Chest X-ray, PA view. Patient: 29 years old, sex M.
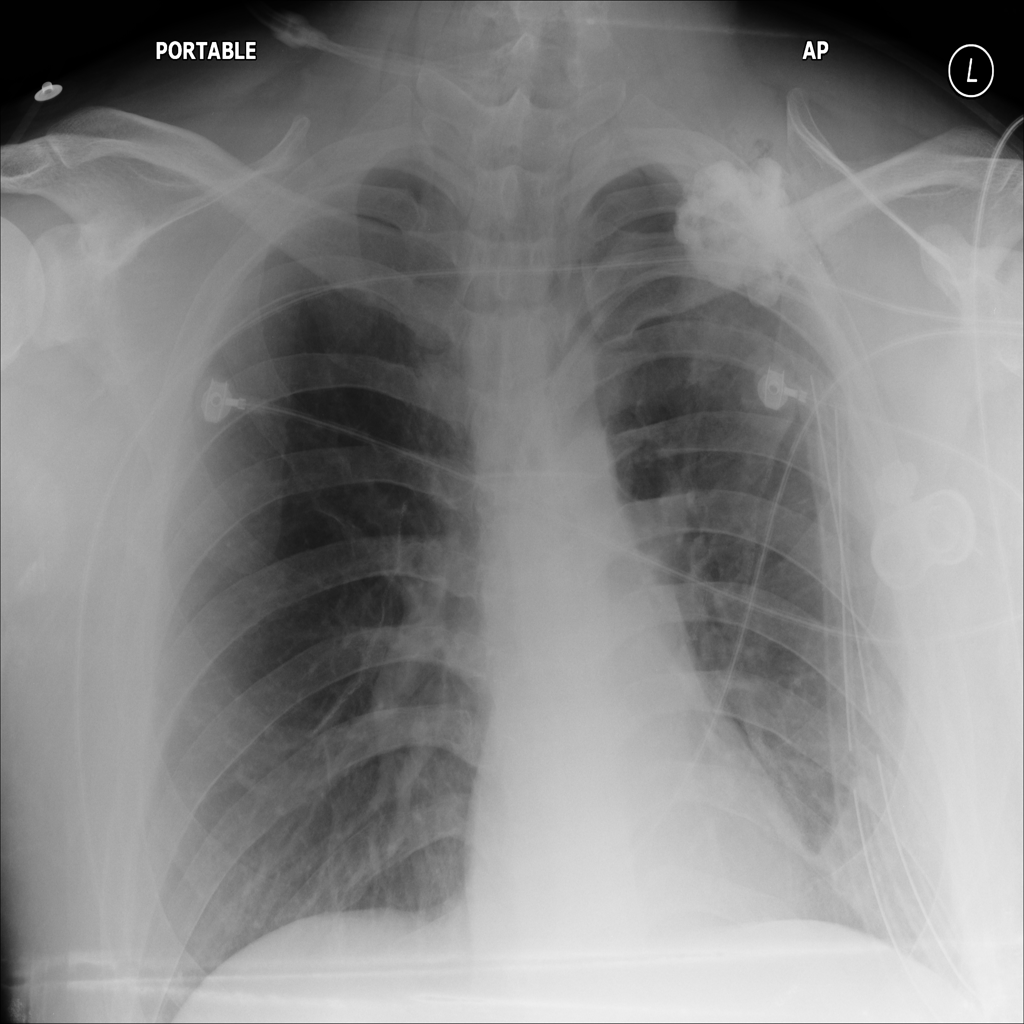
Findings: Mass